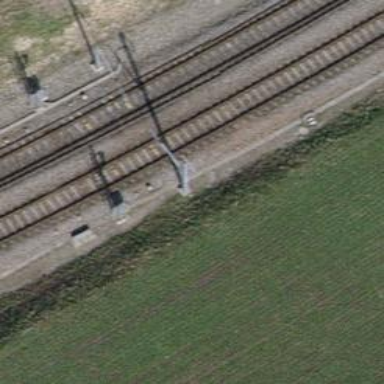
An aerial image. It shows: Single-track railway with electrified contact lines.